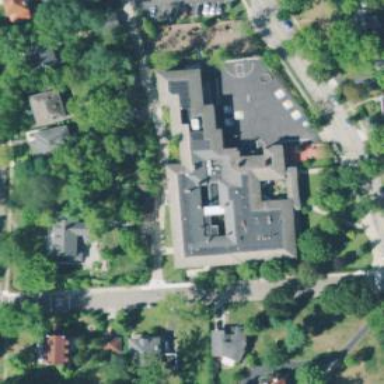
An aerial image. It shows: School building.